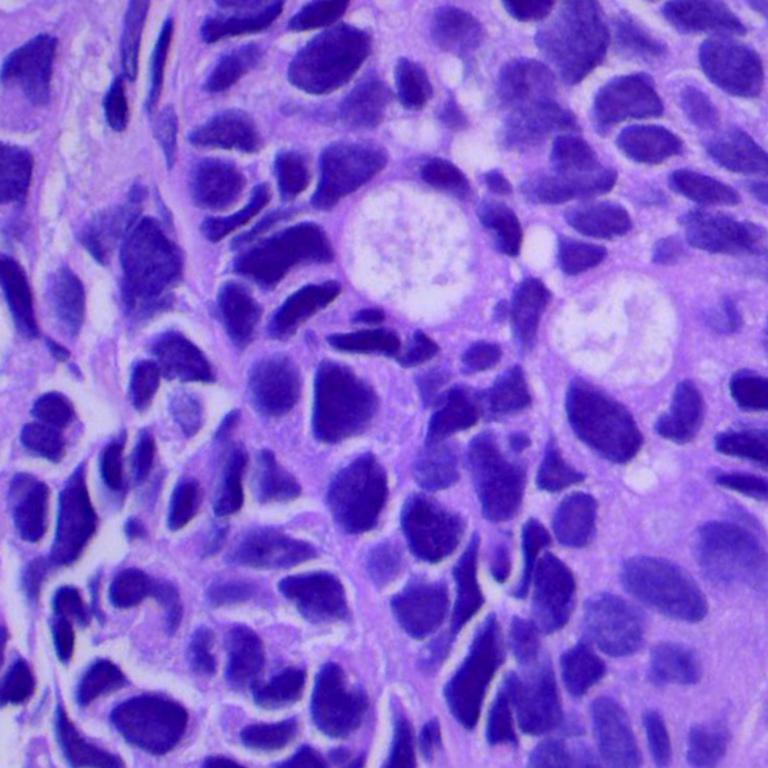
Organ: lung
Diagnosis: adenocarcinomas